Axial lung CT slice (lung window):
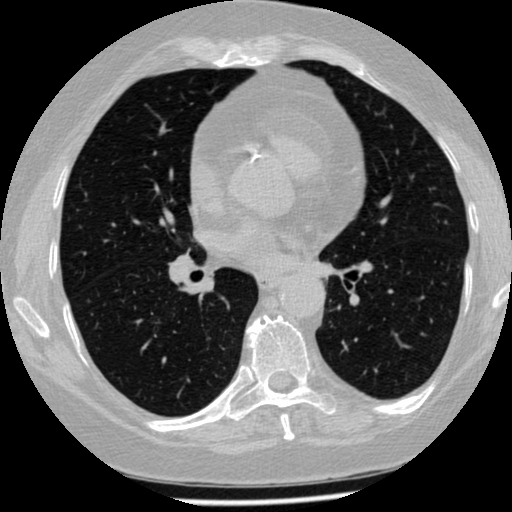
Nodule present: no